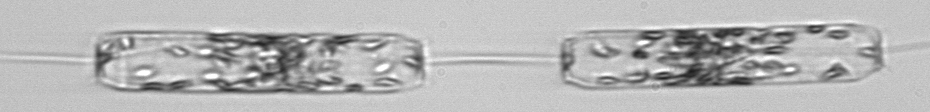
Label: Ditylum_brightwellii